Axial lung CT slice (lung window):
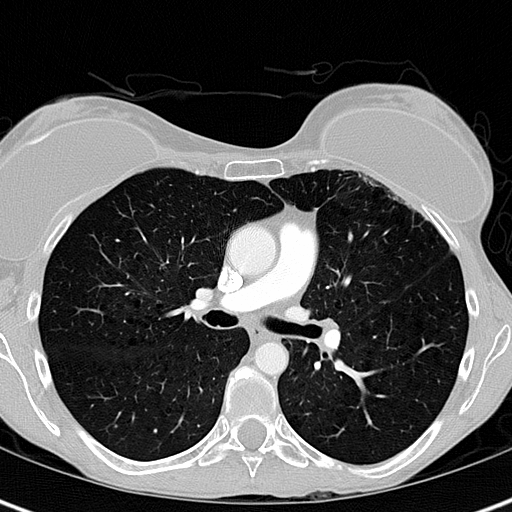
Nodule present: no